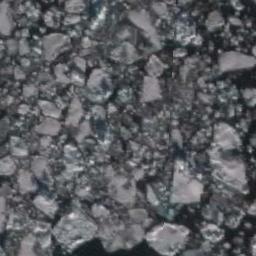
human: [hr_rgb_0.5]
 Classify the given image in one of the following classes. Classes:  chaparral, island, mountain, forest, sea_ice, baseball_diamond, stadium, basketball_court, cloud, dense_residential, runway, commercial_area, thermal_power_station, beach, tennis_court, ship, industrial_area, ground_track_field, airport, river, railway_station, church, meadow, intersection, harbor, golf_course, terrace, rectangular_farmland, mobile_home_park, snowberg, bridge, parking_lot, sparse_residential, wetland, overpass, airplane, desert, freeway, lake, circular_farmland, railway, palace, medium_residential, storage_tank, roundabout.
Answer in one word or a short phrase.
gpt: sea_ice